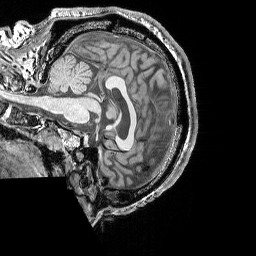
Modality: T1w
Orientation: sagittal
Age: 53
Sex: male
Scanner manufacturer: siemens
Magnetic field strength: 3 T
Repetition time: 1.9 s
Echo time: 0.00444 s